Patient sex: M
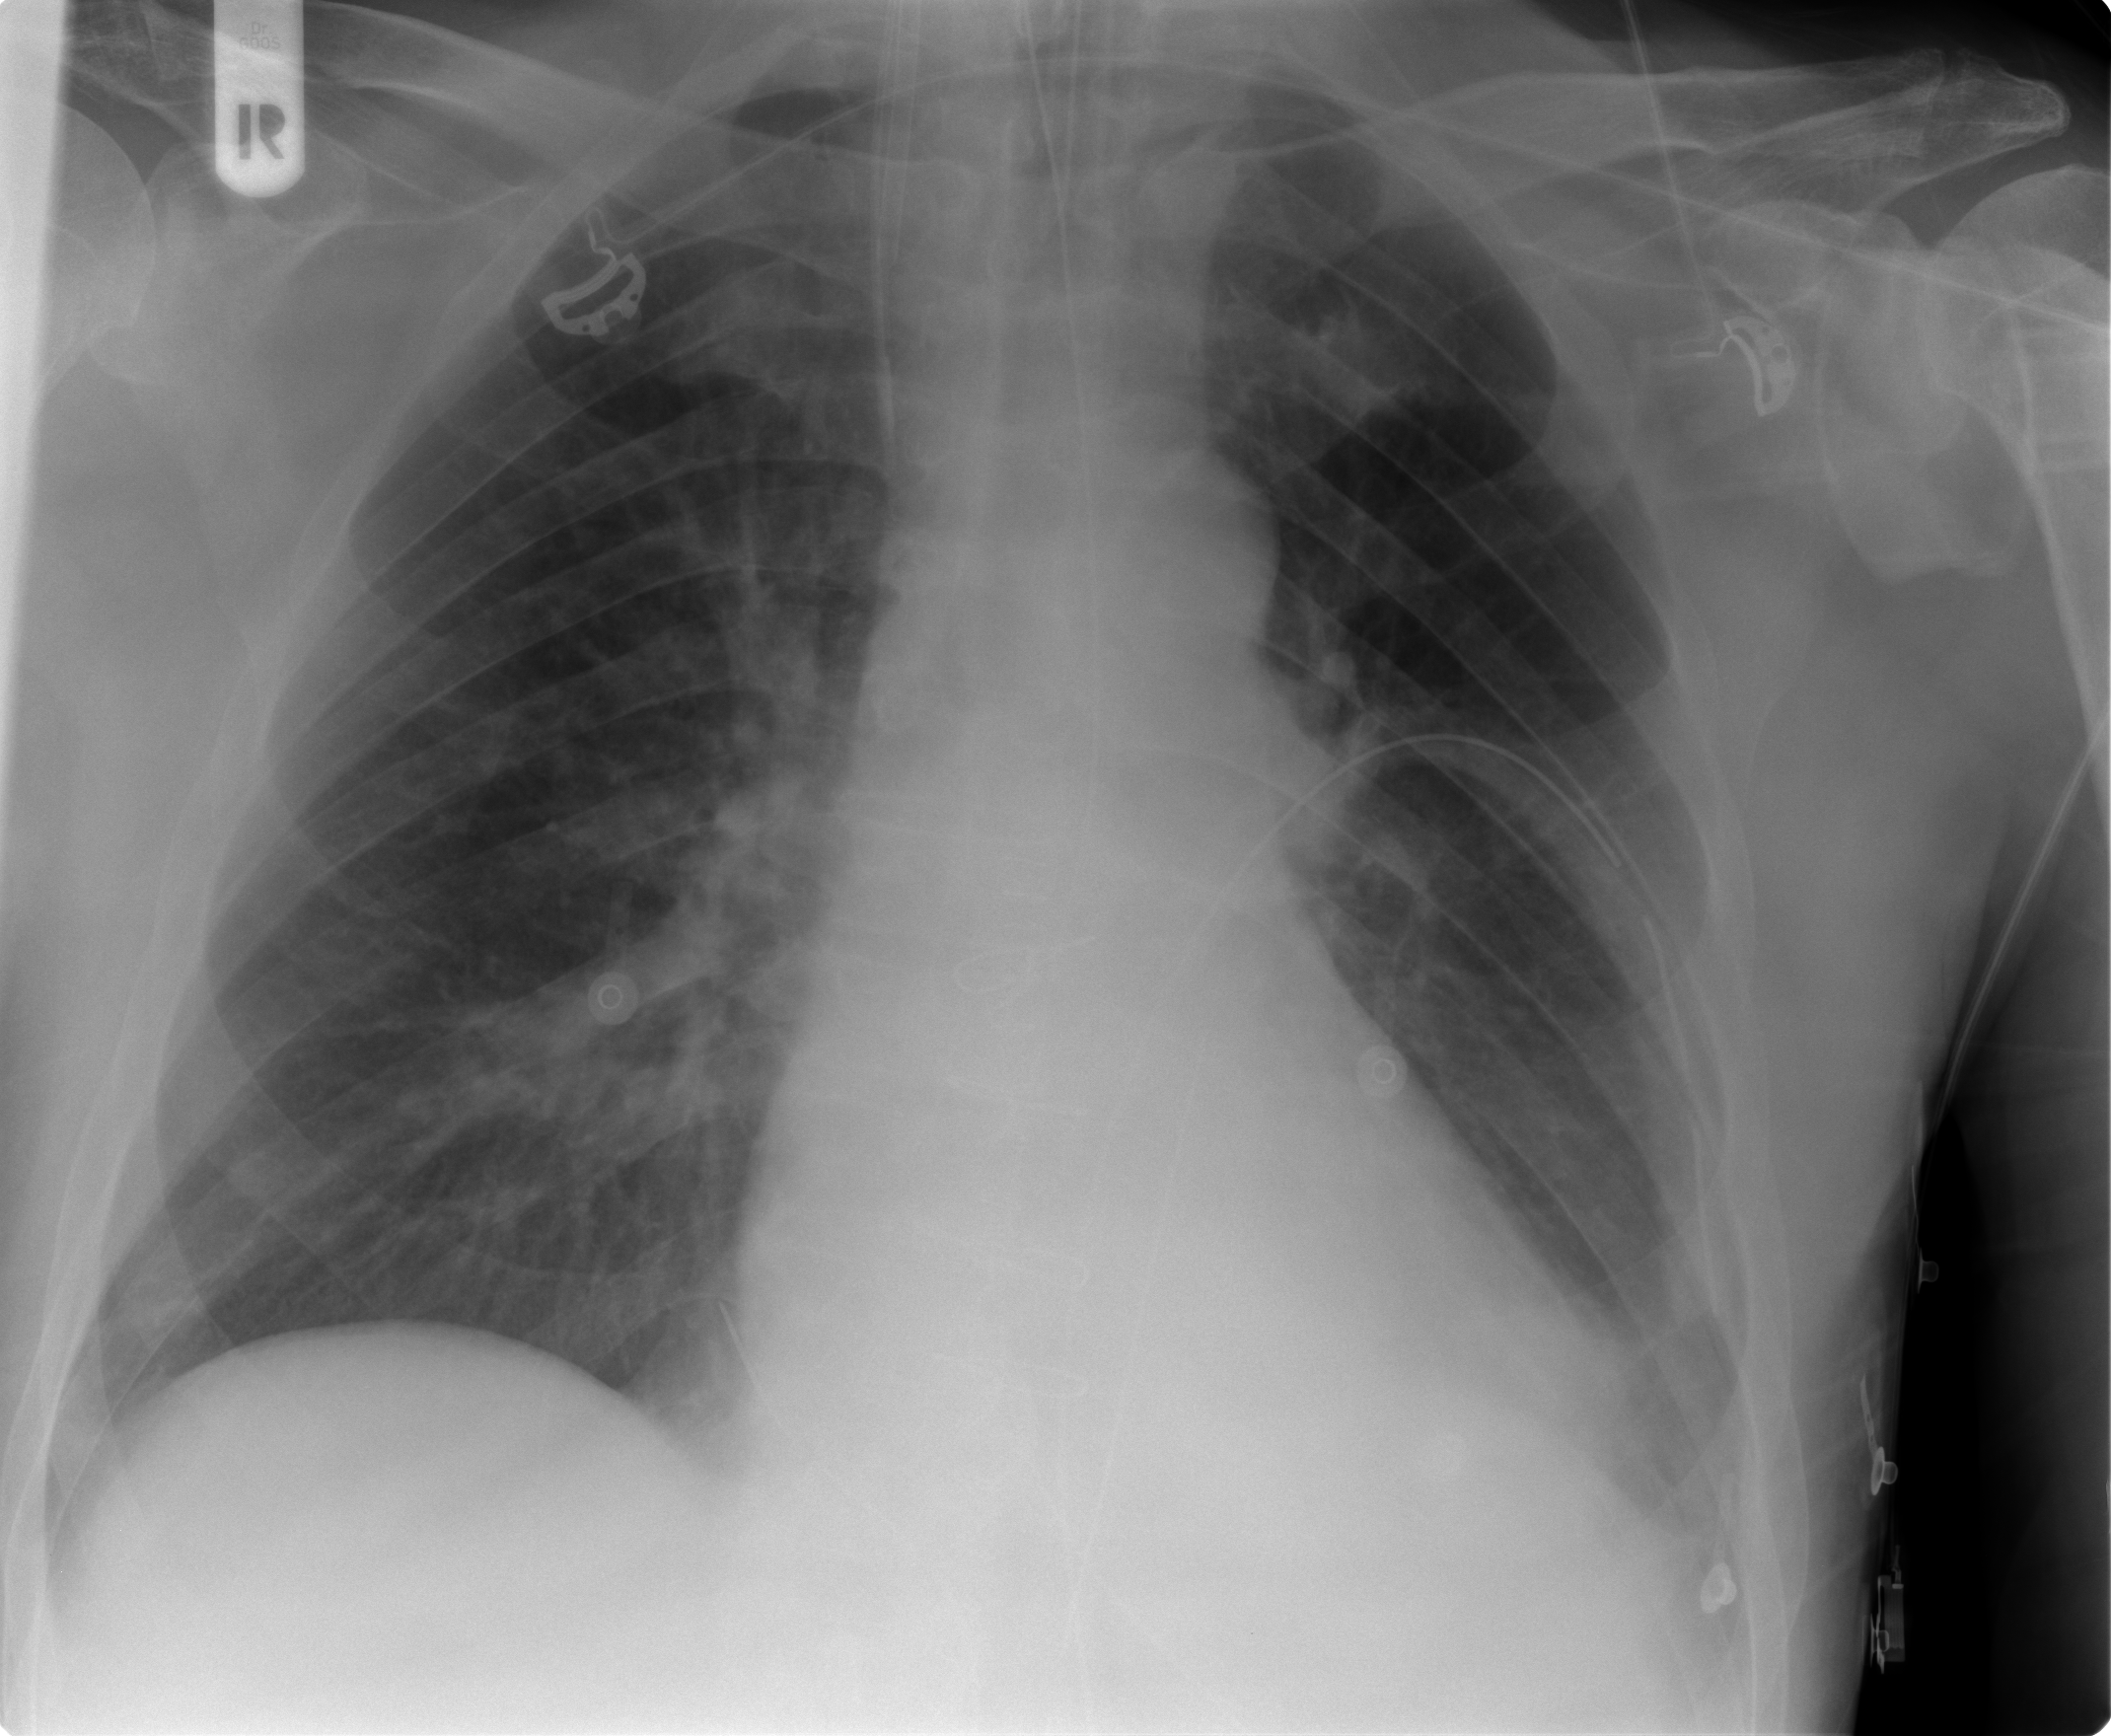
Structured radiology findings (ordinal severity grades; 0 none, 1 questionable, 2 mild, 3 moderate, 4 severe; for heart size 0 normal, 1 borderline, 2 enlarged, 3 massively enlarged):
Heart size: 0
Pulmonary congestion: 0
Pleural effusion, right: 0
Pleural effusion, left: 2
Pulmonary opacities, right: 0
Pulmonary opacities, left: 0
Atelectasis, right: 0
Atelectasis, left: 2